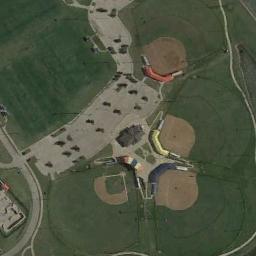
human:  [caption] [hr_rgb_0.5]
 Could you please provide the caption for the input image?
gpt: There are four baseball diamonds in the middle of grass .

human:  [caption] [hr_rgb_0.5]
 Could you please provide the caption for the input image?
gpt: There are neat rows of houses near the baseball field .

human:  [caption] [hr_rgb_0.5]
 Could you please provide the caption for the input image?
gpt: Four baseball diamonds are surrounded by grass .

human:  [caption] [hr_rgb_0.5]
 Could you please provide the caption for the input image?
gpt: There are four baseball diamonds in the grass along the roads surrounded by the roads .

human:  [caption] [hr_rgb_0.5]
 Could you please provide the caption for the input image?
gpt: Four baseball diamonds of different sizes on the lawn and some open areas beside .